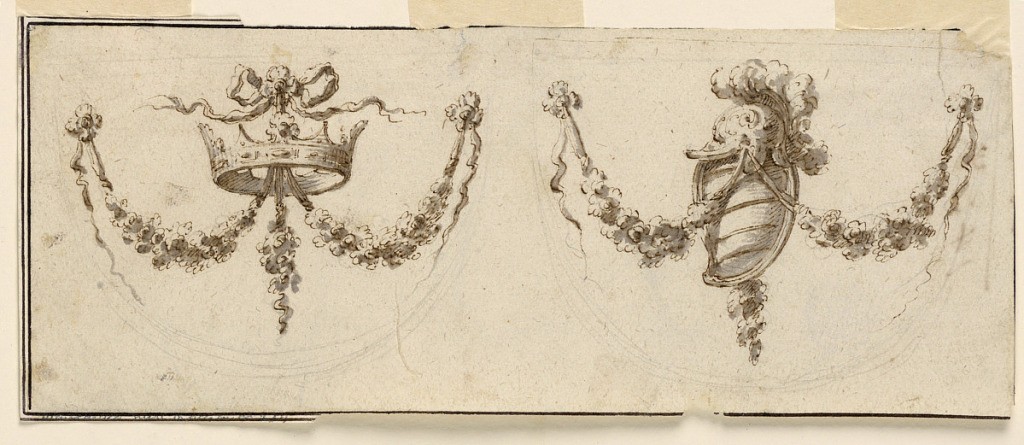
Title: Two Designs for Festoons
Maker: Giuseppe Bernardino Bison, Italian, 1762 - 1844
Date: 1775–1785
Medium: Pen and brown ink, brush and grey wash, graphite framing lines on cream laid paper
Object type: Drawing
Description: Horizontal rectangle showing designs for two festoons. At left, a crown; at right, a helmet and shield. Verso: part of an accounting, ending with 14:8. Sketches with black crayon.